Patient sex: F
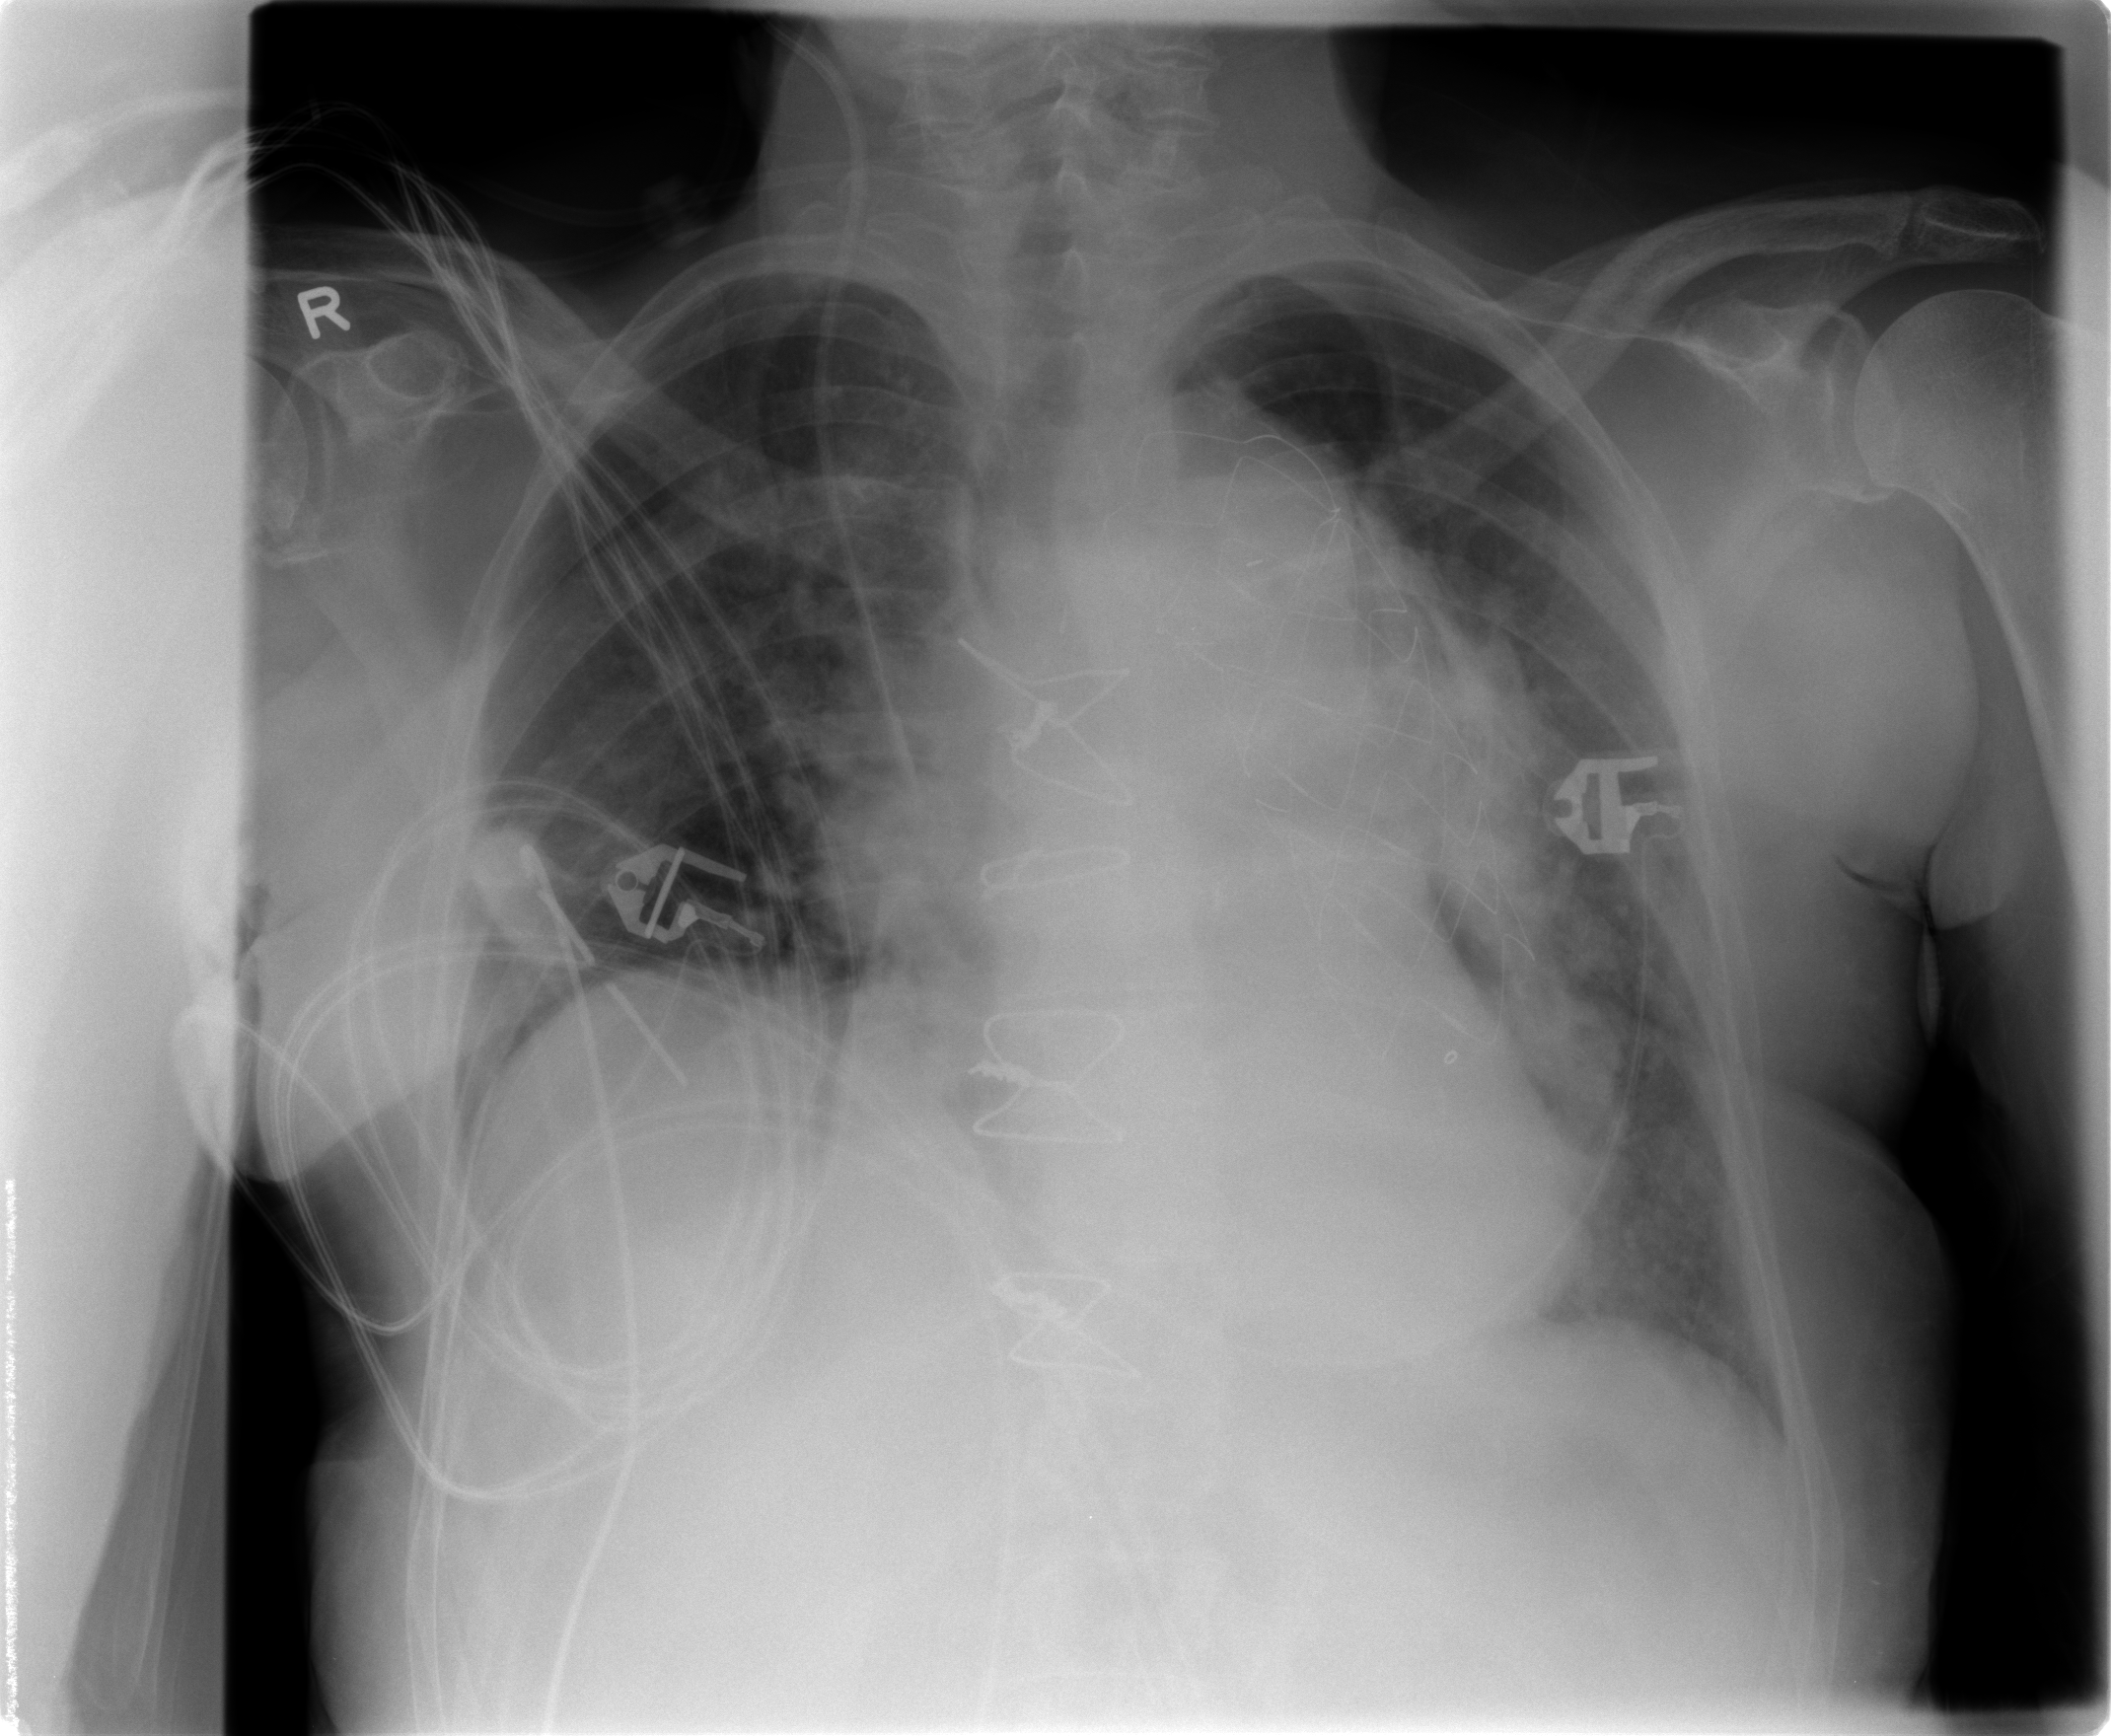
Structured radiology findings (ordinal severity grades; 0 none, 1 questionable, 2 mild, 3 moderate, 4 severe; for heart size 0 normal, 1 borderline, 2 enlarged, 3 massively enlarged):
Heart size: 2
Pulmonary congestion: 1
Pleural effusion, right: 0
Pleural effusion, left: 0
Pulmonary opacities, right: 1
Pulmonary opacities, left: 1
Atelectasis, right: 1
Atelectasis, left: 1